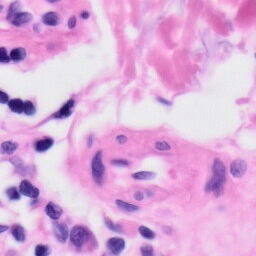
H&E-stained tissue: Skin